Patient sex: M
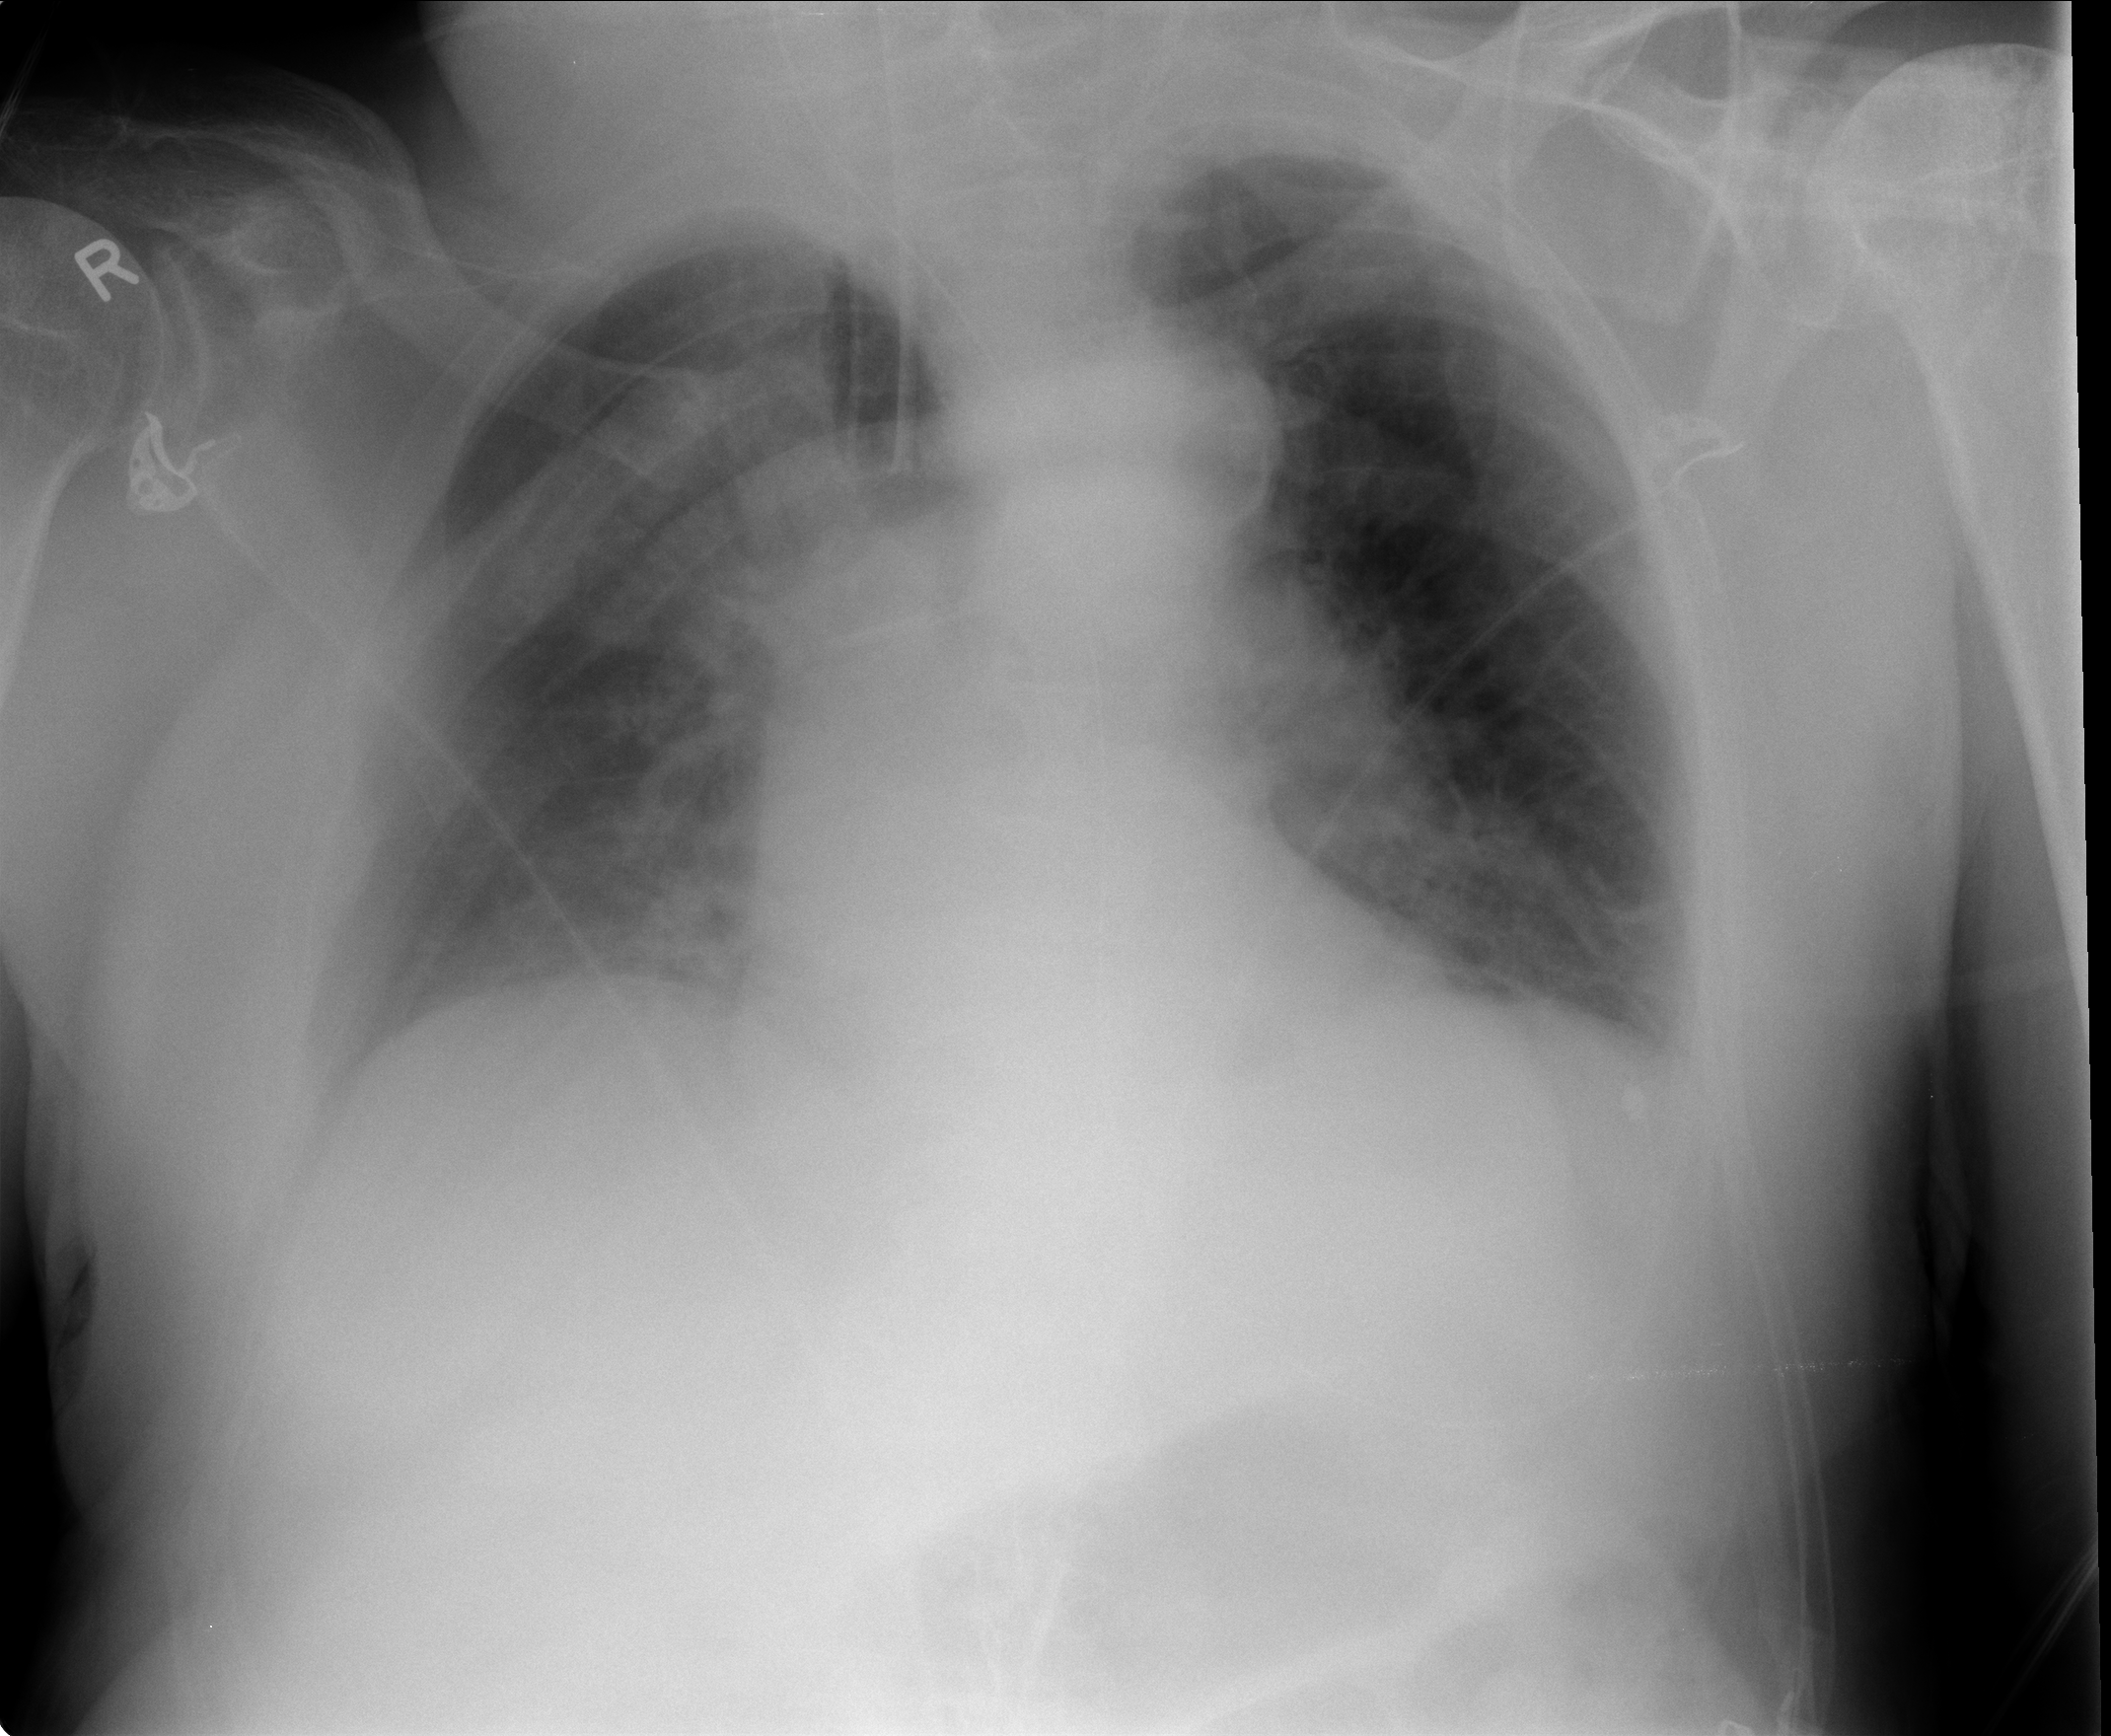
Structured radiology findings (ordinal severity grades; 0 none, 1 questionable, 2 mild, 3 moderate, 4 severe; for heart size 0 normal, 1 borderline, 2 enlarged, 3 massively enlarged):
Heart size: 0
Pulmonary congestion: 2
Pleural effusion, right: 1
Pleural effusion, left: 0
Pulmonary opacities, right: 0
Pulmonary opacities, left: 0
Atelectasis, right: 2
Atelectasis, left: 2